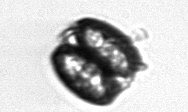
Label: Thalassiosira